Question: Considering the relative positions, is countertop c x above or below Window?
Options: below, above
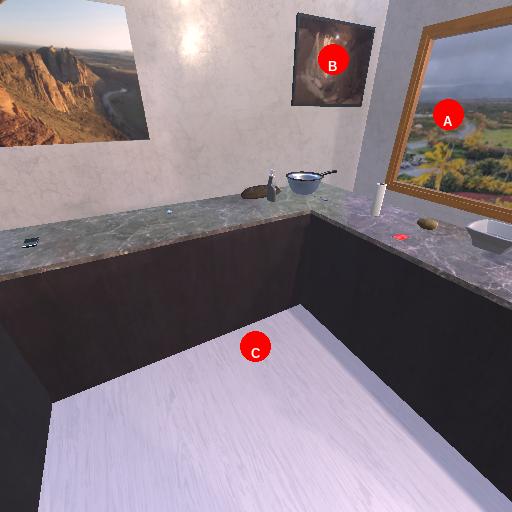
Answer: below